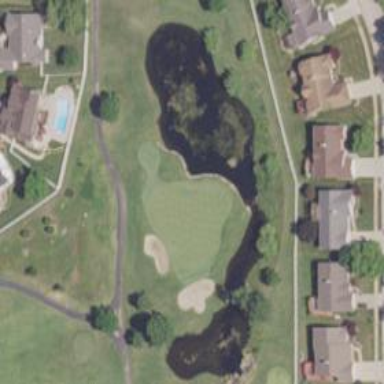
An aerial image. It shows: Golf hole.